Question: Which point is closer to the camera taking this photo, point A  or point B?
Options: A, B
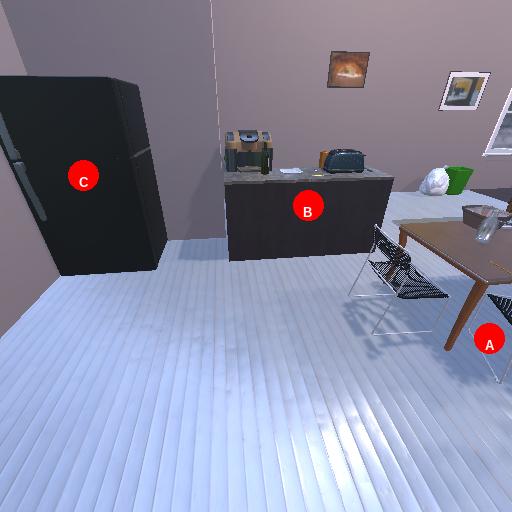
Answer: A